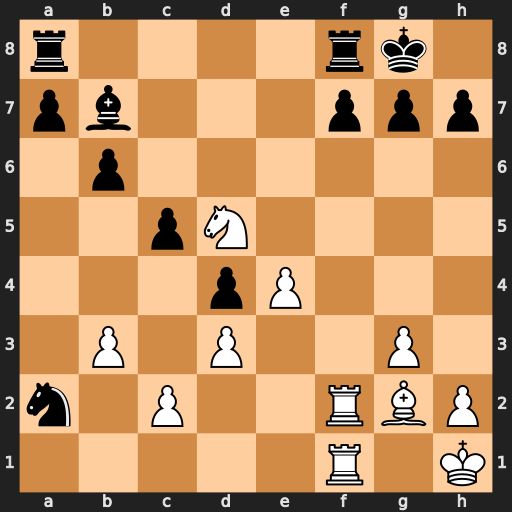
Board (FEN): r4rk1/pb3ppp/1p6/2pN4/3pP3/1P1P2P1/n1P2RBP/5R1K
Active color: w
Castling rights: -
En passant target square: -
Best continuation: Ne7+ Kh8 Rxf7 Rxf7 Rxf7